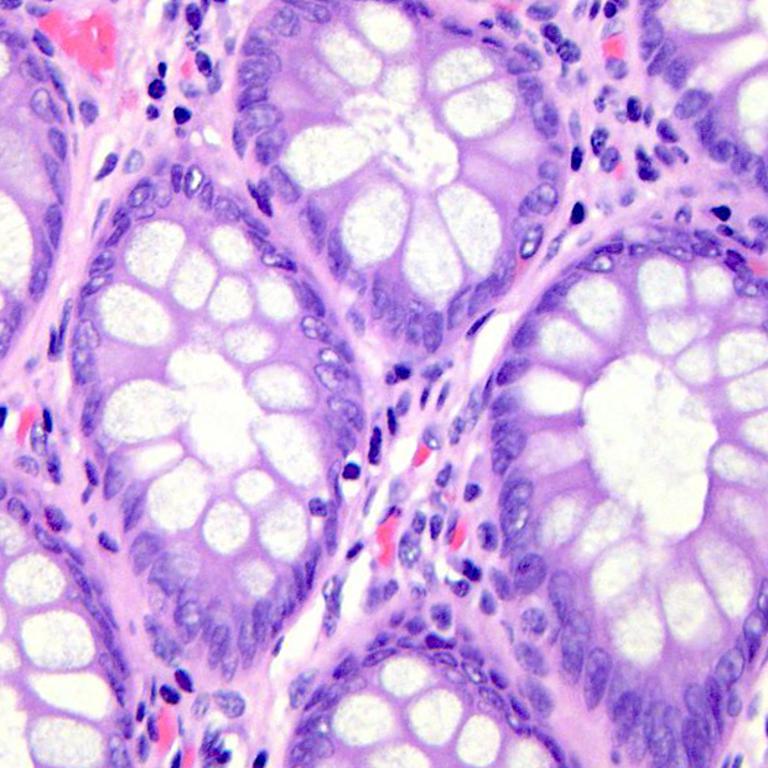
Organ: colon
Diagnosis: benign